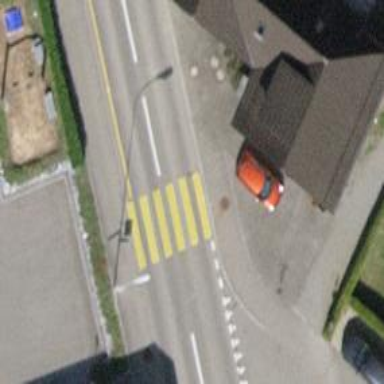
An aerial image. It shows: Uncontrolled crossing on the road.